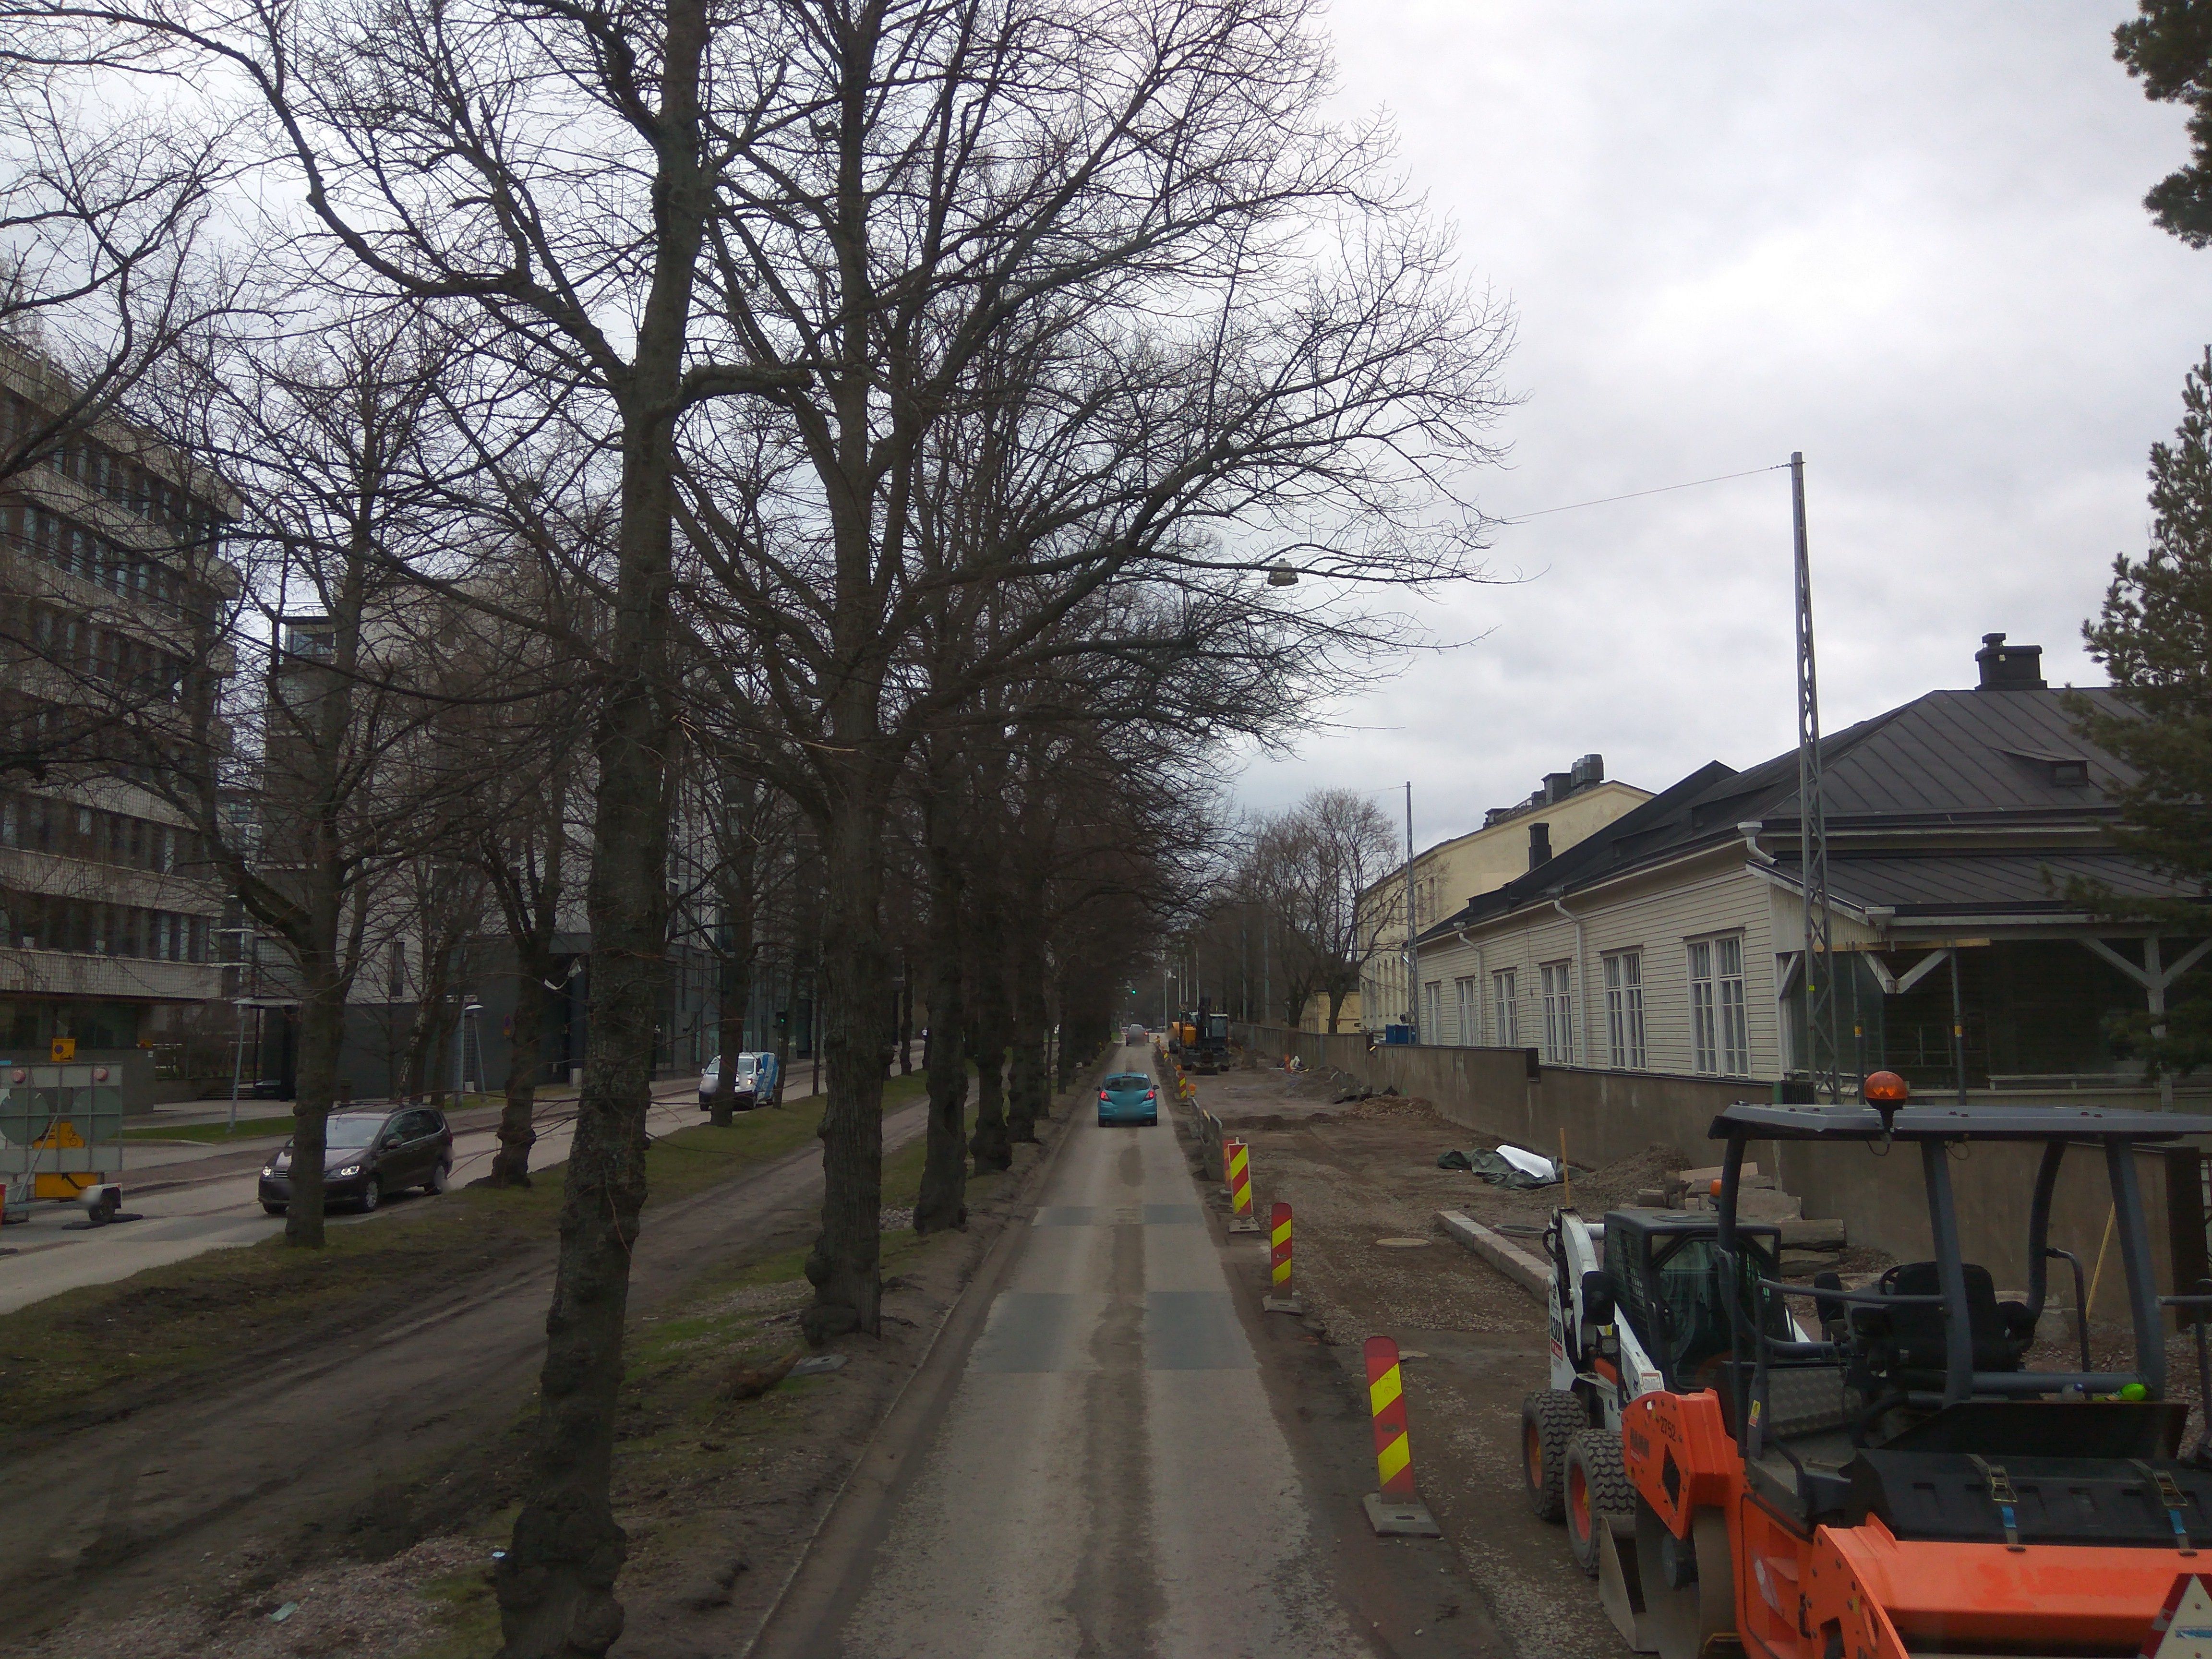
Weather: snowy
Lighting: day
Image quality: good
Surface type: walking surface
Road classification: footway
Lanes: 2
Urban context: urban centre
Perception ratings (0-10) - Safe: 4.75, Lively: 4.92, Beautiful: 7.48, Boring: 7.35, Depressing: 5.1, Wealthy: 2.98